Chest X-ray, PA view. Patient: 34 years old, sex M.
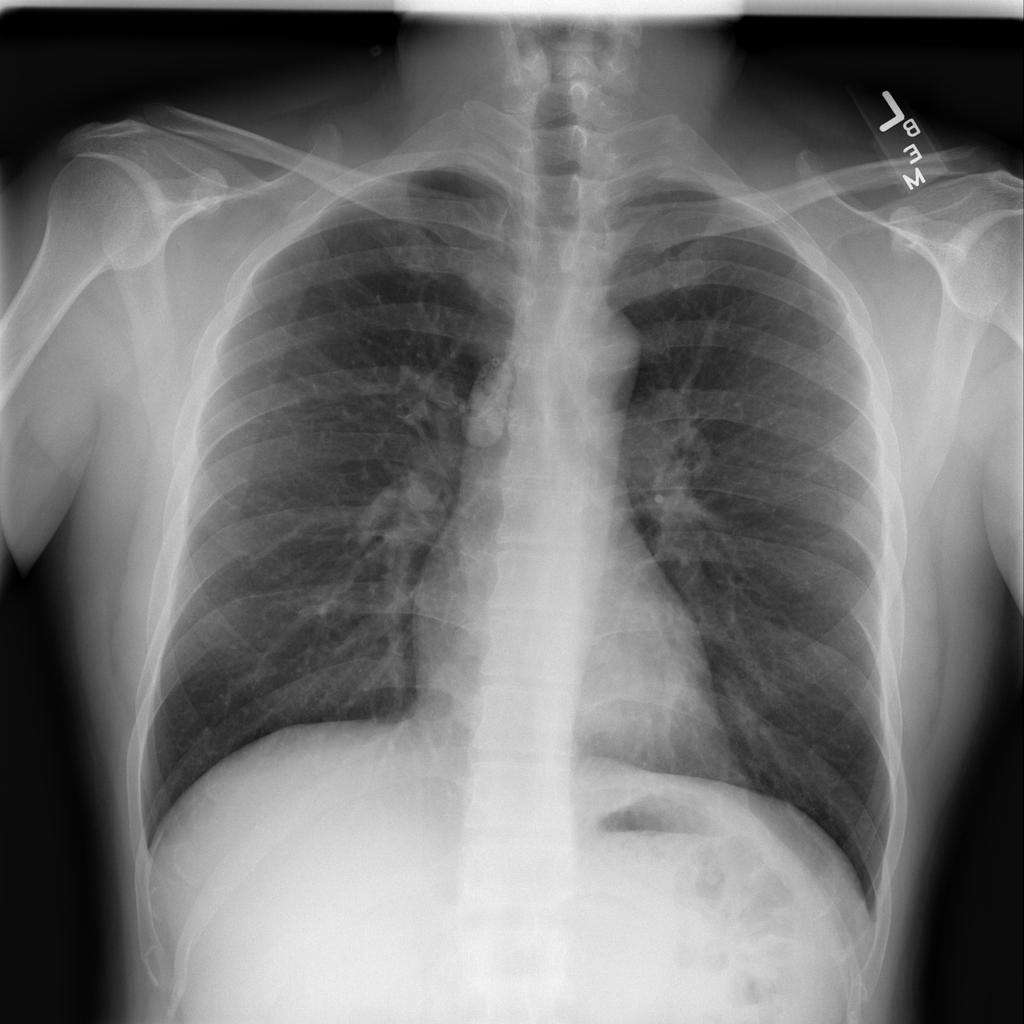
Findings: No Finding